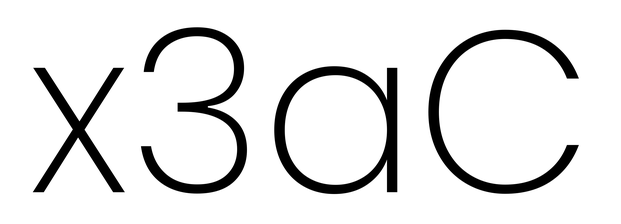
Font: Poppins-ExtraLight